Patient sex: M
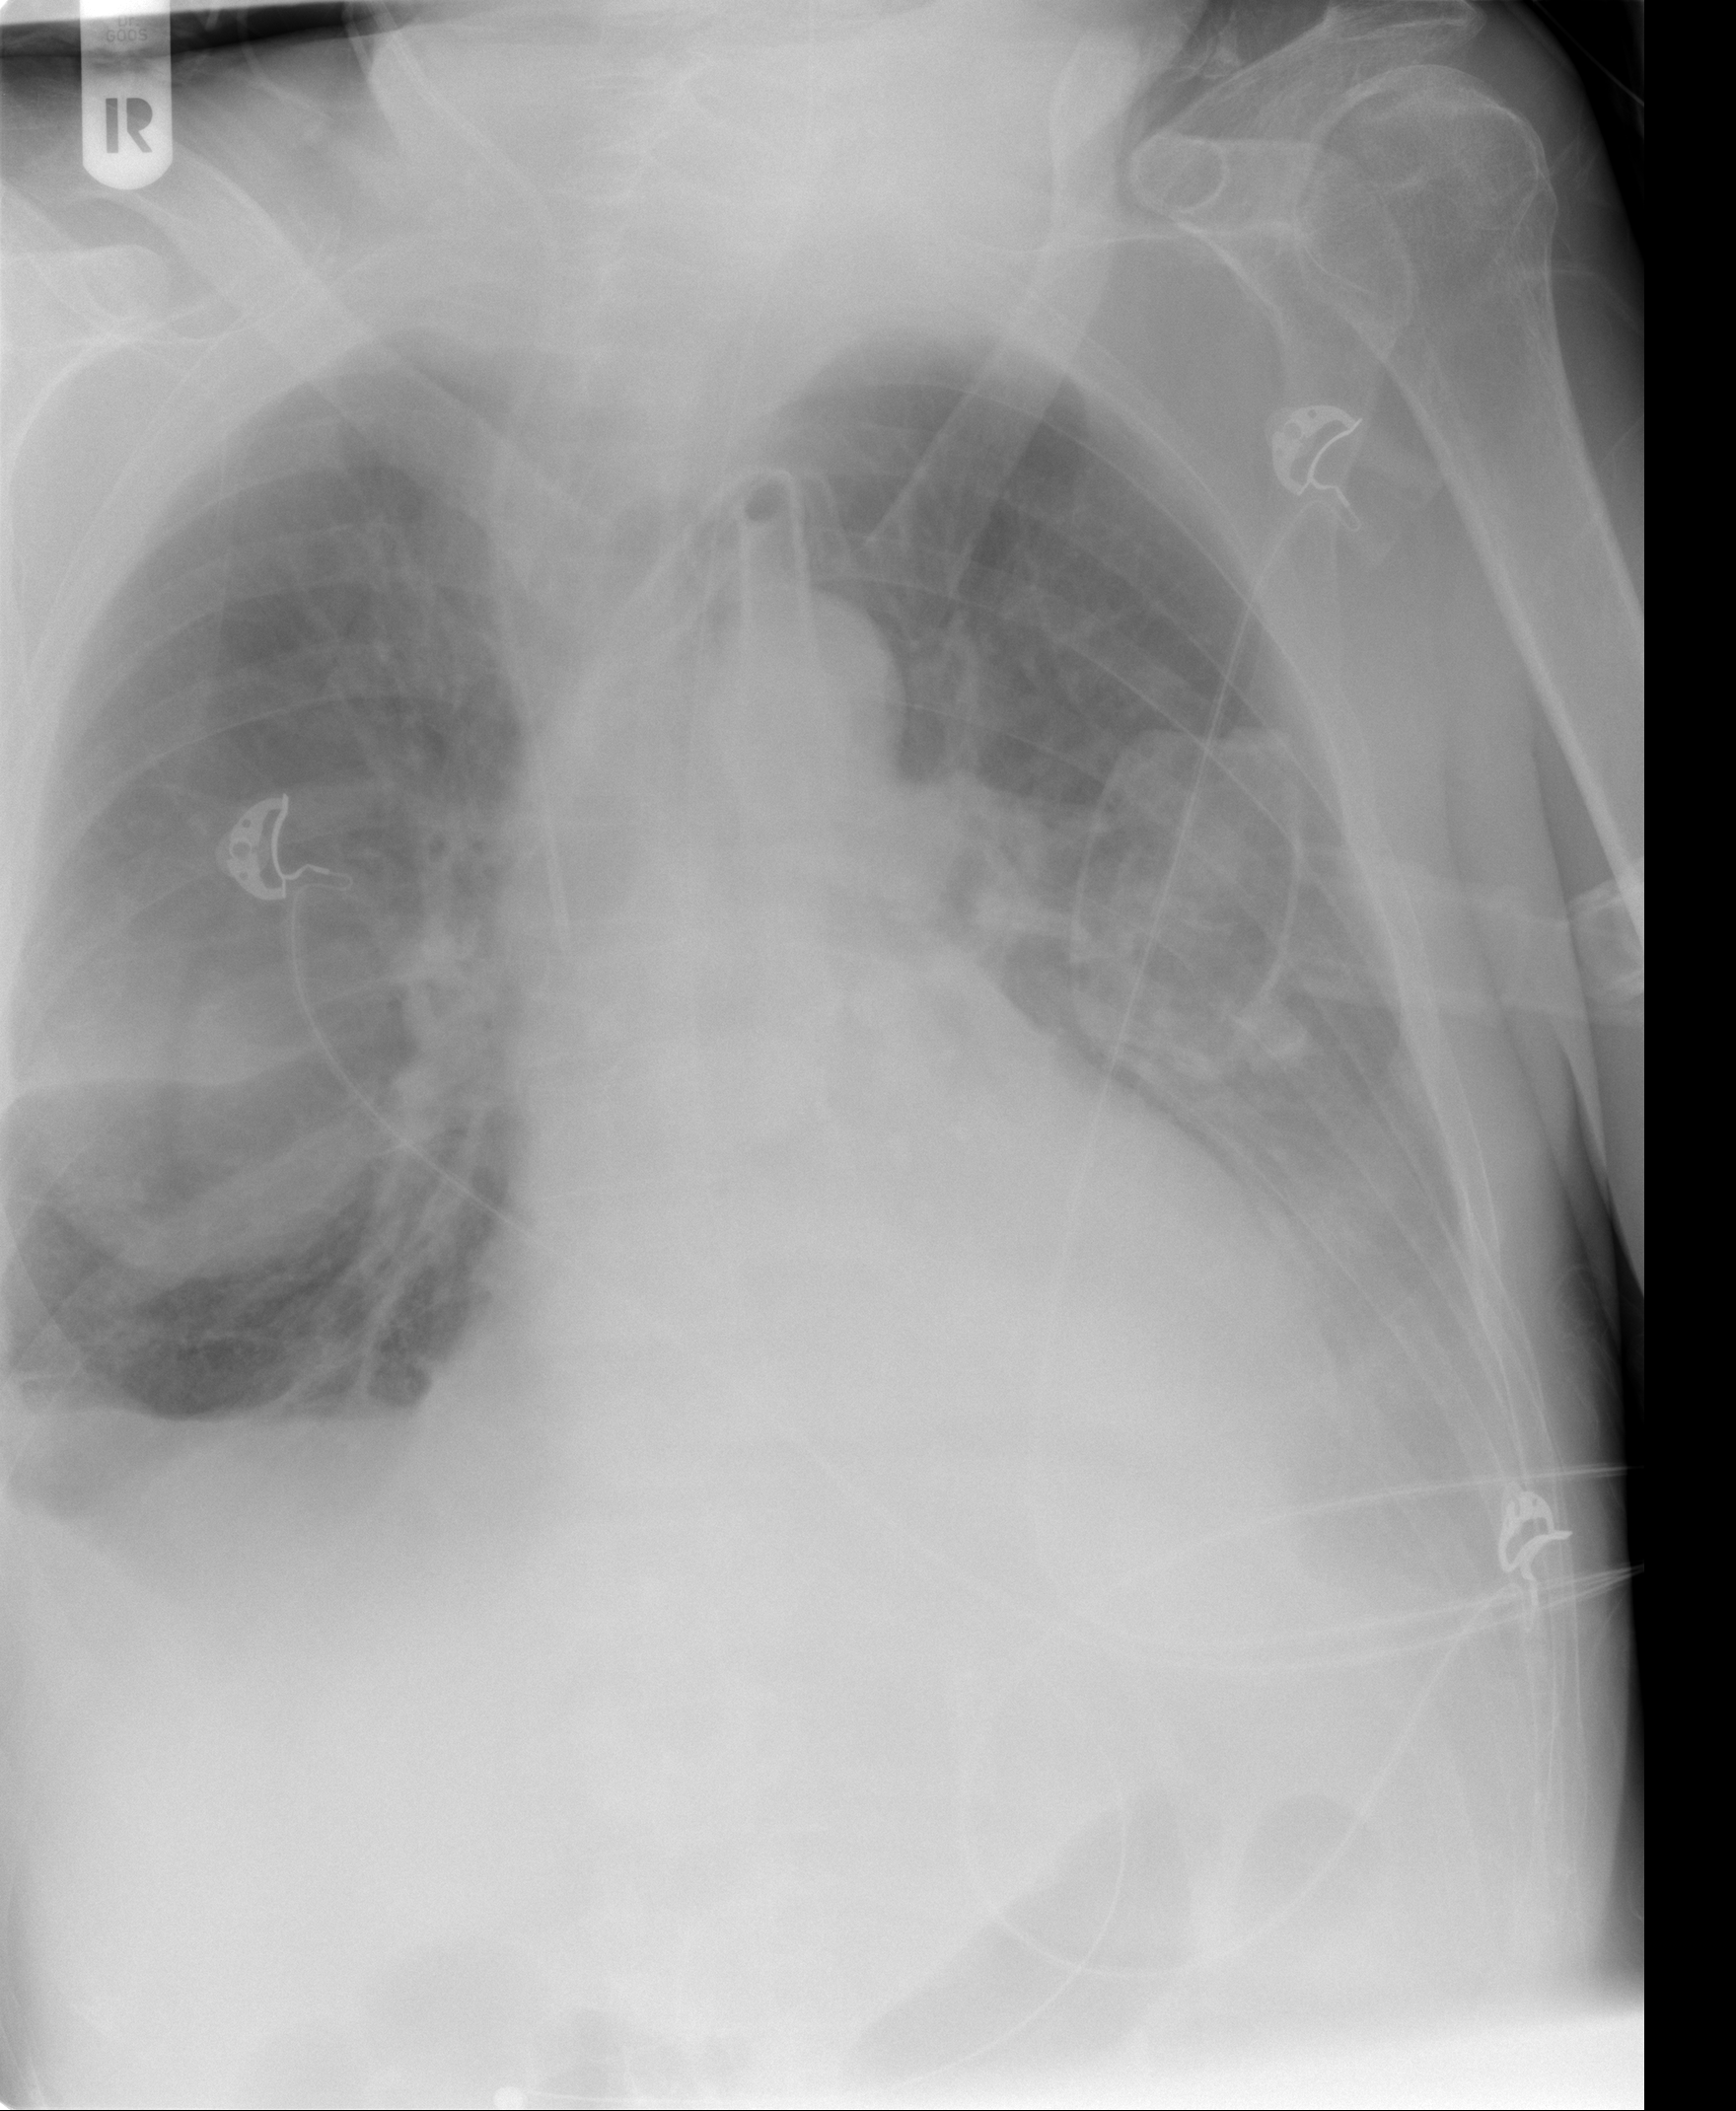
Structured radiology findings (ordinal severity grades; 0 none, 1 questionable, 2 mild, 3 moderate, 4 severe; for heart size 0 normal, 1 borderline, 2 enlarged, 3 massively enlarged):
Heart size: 0
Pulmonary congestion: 2
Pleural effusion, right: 3
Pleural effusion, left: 2
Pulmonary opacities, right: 0
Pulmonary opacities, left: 0
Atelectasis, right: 2
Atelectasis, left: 2